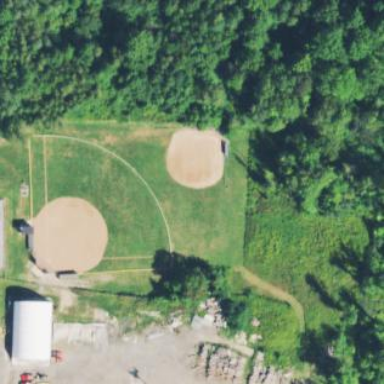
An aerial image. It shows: Baseball pitch for leisure land activities.